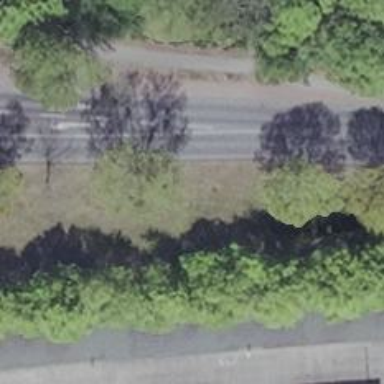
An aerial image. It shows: Row of deciduous broadleaved trees.